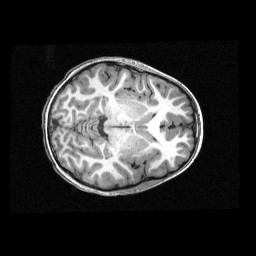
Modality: T1w
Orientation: axial
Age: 9
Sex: male
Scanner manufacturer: siemens
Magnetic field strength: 3 T
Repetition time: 2.3 s
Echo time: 0.00336 s